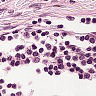
Metastatic tissue present: no